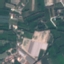
Land use / land cover class: PermanentCrop